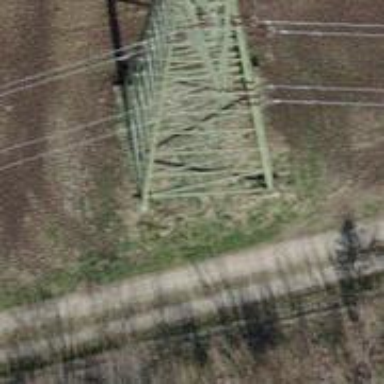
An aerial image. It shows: Power line with both single and double wires.